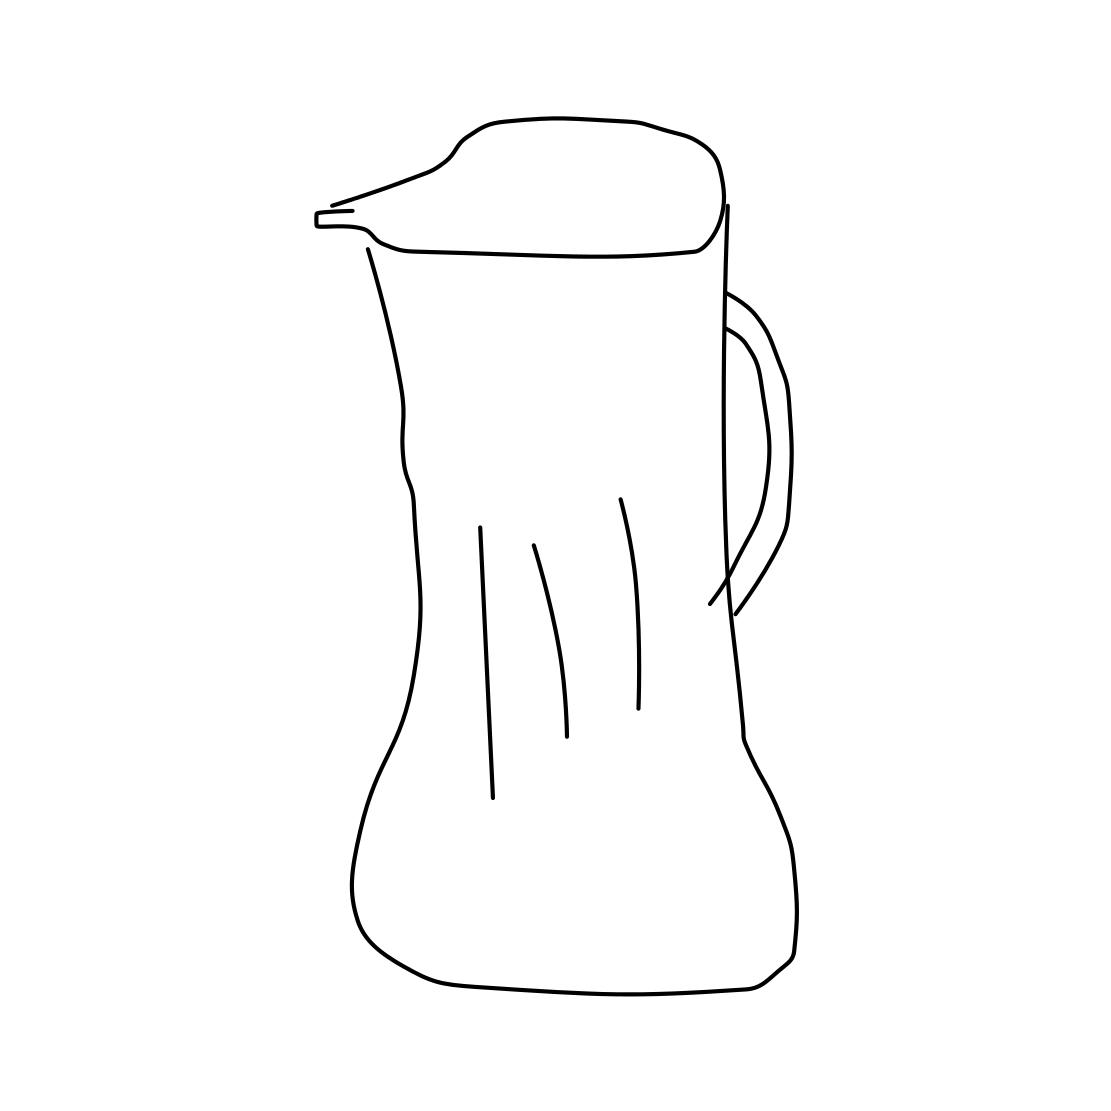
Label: mug